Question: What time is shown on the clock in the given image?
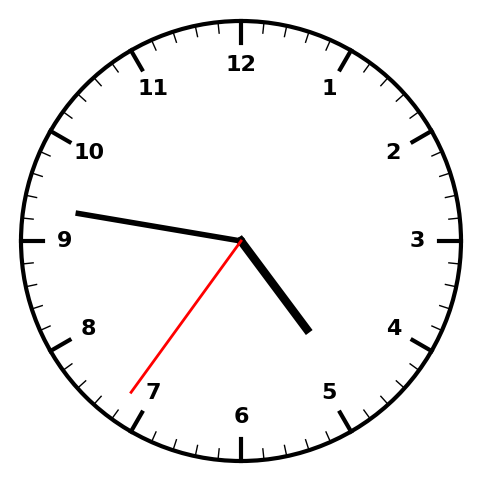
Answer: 04:46:36